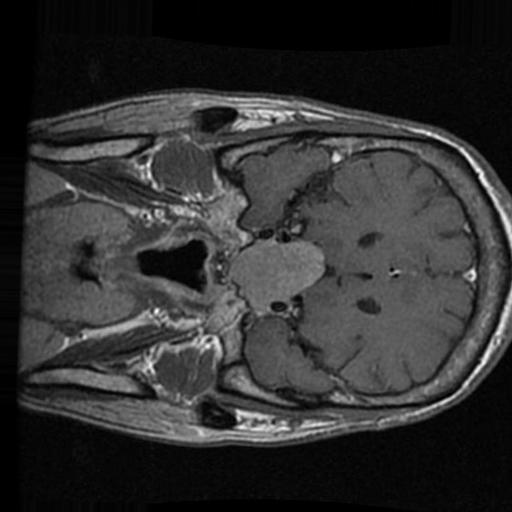
Label: brain_tumor